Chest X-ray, PA view. Patient: 30 years old, sex F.
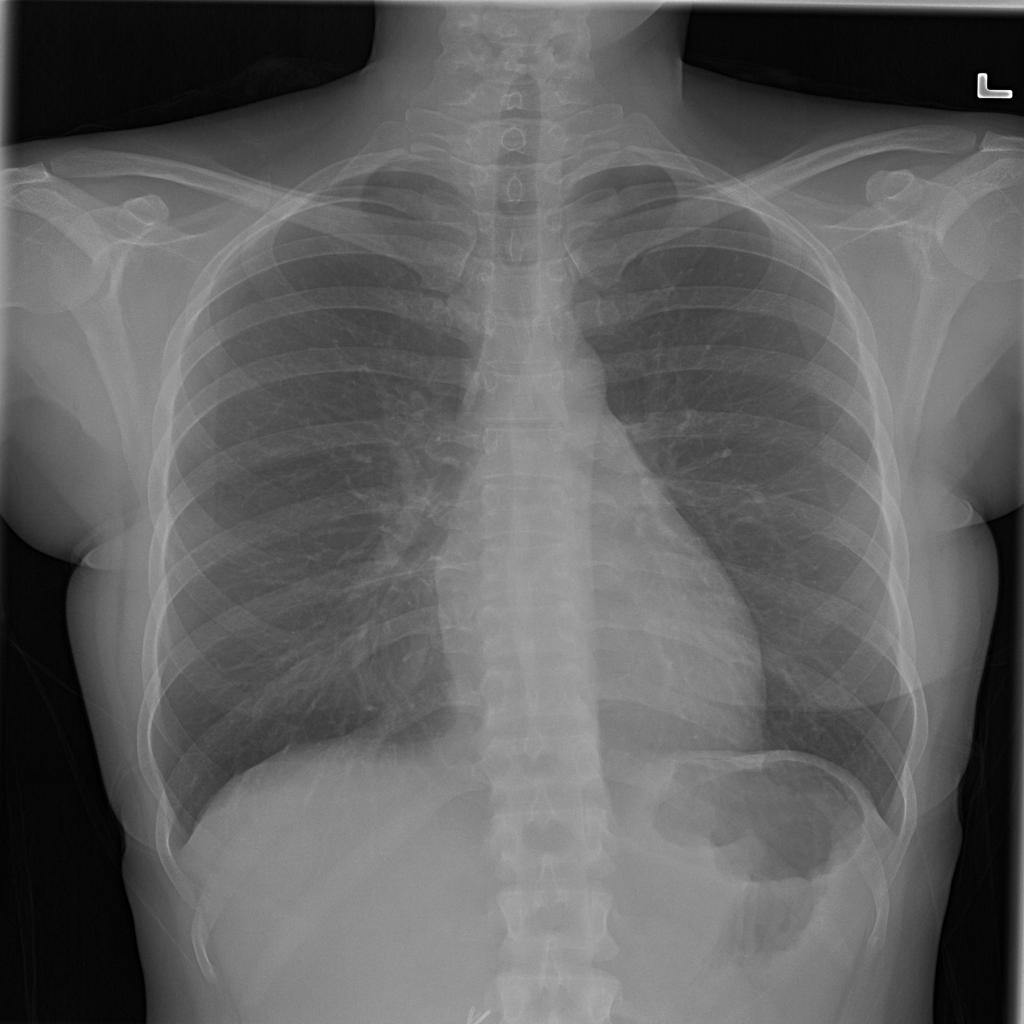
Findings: Infiltration